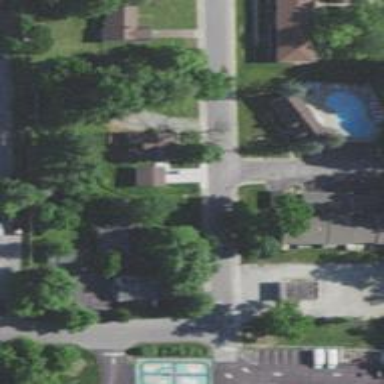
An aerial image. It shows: Residential road with separate asphalt sidewalk.